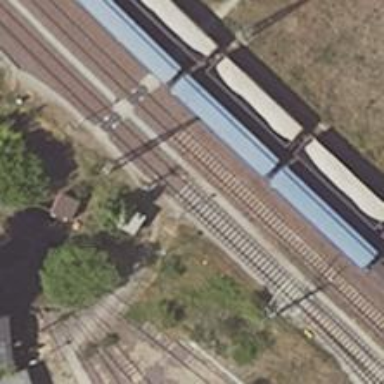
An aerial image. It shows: Railway signal.